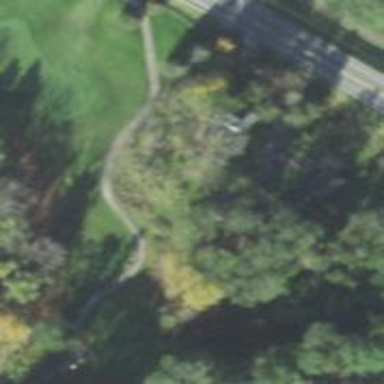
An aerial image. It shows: Path for both roads and golfers.